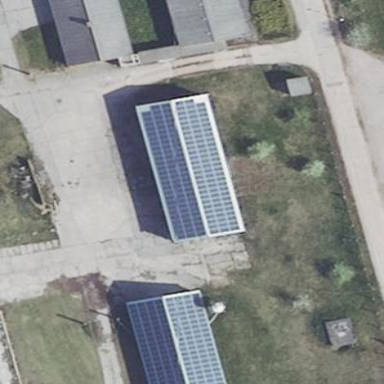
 generating electricity through photovoltaic methods."